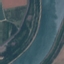
Land use / land cover: River